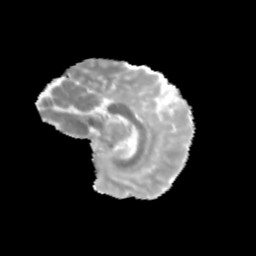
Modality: MD
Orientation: sagittal
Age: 11
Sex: male
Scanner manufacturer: siemens
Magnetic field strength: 3 T
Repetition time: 3.8 s
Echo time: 0.07 s